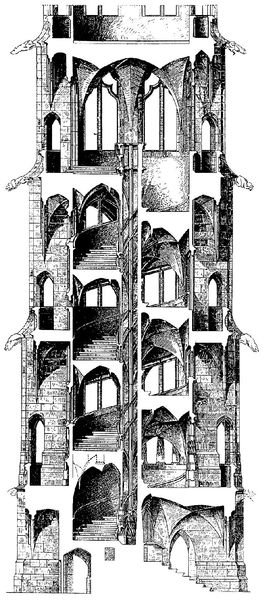
Titel: Schnitt durch den großen Wendelstein der Albrechtsburg in Meissen
Standort: Meissen (EU - D - Sachsen)
Schlagwörter: schatten, kirchturm, fenster, schwarz, skizze, tür, weiss, zeichnung, architektur, kirche, gotik, turm, türen, treppe, treppen, aufgang, stufen, hoch, tor, zinnen, eingang, schnitt, gotisch, spitzbogen, spitzbögen, treppenhaus, etagen, wendeltreppe, stockwerke, streben, fantasie, querschnitt, spirale, wendel, wasserspeier, steig, babel, spindel, aufriss, architekturzeichnung, leonardo, treppenturm, stiege, stiegenhaus, davinci, doppelspirale, learchitektur